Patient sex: F
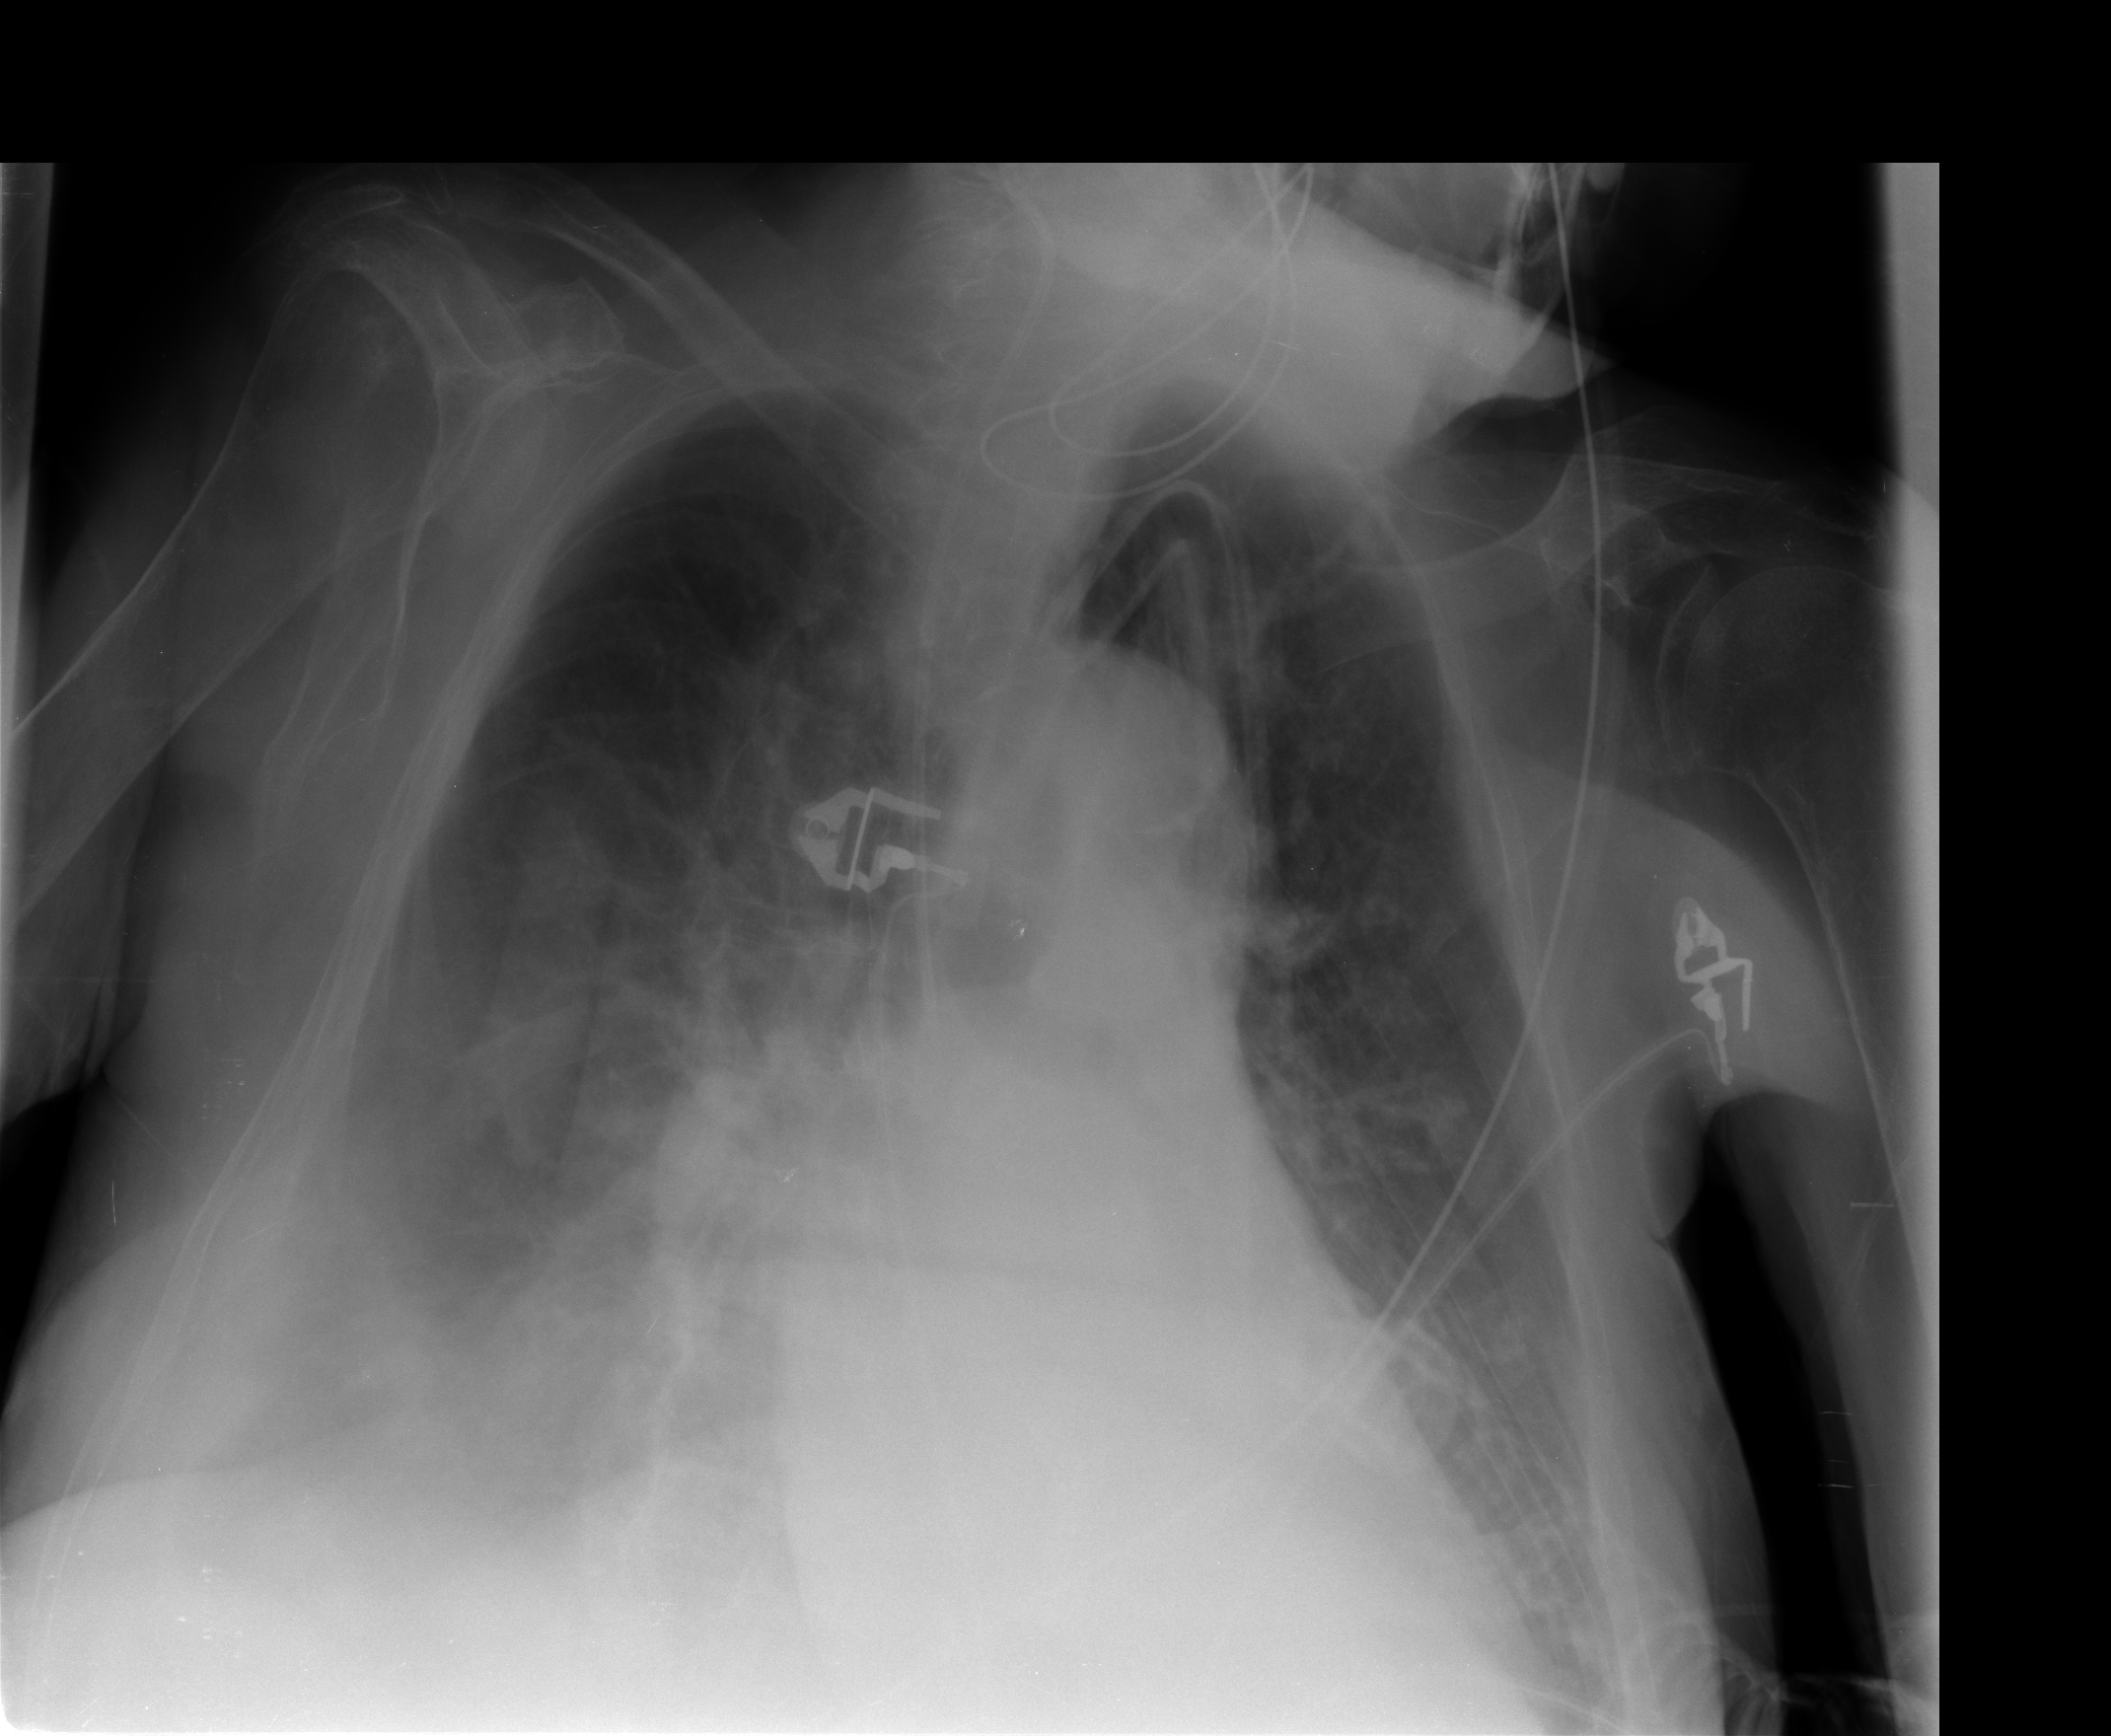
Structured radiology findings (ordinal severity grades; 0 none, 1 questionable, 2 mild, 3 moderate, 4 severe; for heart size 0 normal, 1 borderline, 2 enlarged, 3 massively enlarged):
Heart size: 0
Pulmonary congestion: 0
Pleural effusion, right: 2
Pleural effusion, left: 0
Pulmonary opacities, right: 1
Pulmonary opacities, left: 0
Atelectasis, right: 2
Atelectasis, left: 2